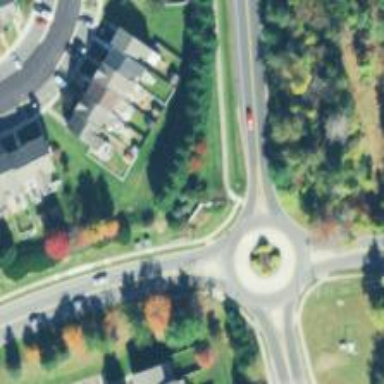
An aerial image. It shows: Secondary road leading to roundabout.